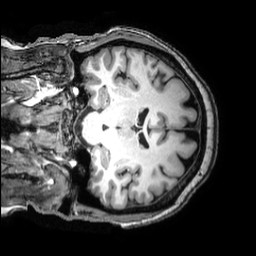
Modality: T1w
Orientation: coronal
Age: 55
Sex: female
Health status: healthy
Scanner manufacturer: philips
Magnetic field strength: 3 T
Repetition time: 0.00814 s
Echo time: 0.003722 s